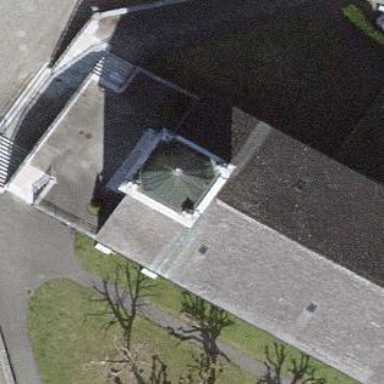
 specifically bell tower which is tower."